【题型】解答题　【知识点】解析几何　【难度】medium
已知抛物线 $\Gamma: y^2 = 4x$ 的焦点为 $F$，准线为 $l$。

(1) 写出以坐标轴为对称轴、$F$ 为焦点、离心率为 $\frac{1}{2}$ 的椭圆的标准方程；

(2) 设 $l$ 与 $x$ 轴的交点为 $E$，点 $P$ 在第一象限，且在 $\Gamma$ 上，若 $\frac{|PF|}{|PE|} = \frac{\sqrt{2}}{2}$，求直线 $EP$ 的方程；

(3) 经过点 $F$ 且斜率为 $k(k \neq 0)$ 的直线 $l'$ 与 $\Gamma$ 相交于 $A$、$B$ 两点，$O$ 为坐标原点，直线 $OA$、$OB$ 分别与 $l$ 相交于点 $M$、$N$。试探究：以线段 $MN$ 为直径的圆 $C$ 是否过定点，若是，求出定点的坐标；若不是，说明理由。
【解答】
【答案】(1) $\frac{x^2}{4} + \frac{y^2}{3} = 1$

(2) $y = x + 1$

(3) 是，$(-3,0)$ 和 $(1,0)$

【解析】
(1) $F(1,0)$，设椭圆的长半轴长为 $\mathbf{a}$，短半轴长为 $\mathbf{b}$，

因为离心率为 $\frac{1}{2}$，所以 $\frac{c}{a} = \frac{1}{a} = \frac{1}{2}$，得 $a = 2$，$b = \sqrt{3}$。

所以椭圆的标准方程为 $\frac{x^2}{4} + \frac{y^2}{3} = 1$。

(2) 解法一：$\Gamma$ 的准线方程为 $x = -1$，$E(-1,0)$

设点 $P(x,y)$，因为 $\frac{|PF|}{|PE|} = \frac{\sqrt{2}}{2}$，

所以 $(x + 1)^2 + y^2 = 2((x - 1)^2 + y^2)$，得 $x^2 - 6x + y^2 + 1 = 0$，

因为 $y^2 = 4x$，所以 $x^2 - 2x + 1 = 0$，所以 $x = 1$，

因为 $P$ 在第一象限，所以点 $P$ 的坐标为 $(1,2)$。

所以直线 $EP$ 的斜率为 $\frac{y}{x + 1} = 1$，直线 $EP$ 的方程为 $y = x + 1$。

解法二：$\Gamma$ 的准线方程为 $x = -1$，$E(-1,0)$

过点 $P$ 作 $\Gamma$ 的准线的垂线，垂足为 $M$，则 $|PM| = |PF|$，

因为 $\frac{|PF|}{|PE|} = \frac{\sqrt{2}}{2}$，所以 $\frac{|PM|}{|PE|} = \frac{\sqrt{2}}{2}$，

因为 $P$ 在第一象限，所以直线 $EP$ 的倾斜角为 $\frac{\pi}{4}$，

所以直线 $EP$ 的方程为 $y = x + 1$。

(3) 设点 $A\left(\frac{y_1^2}{4},y_1\right)$，$B\left(\frac{y_2^2}{4},y_2\right)$。

由已知直线 $l'$ 的方程为 $y = k(x - 1)$。

将 $x = \frac{1}{k}y + 1$ 代入抛物线方程得 $y^2 - \frac{4}{k}y - 4 = 0$。

所以 $y_1y_2 = -4$。

因为直线 $OA$ 的方程为 $y = \frac{4}{y_1}x$，直线 $OB$ 的方程为 $y = \frac{4}{y_2}x$，

令 $x = -1$，得 $M$，$N$ 的纵坐标分别为 $y_M = -\frac{4}{y_1}$，$y_N = -\frac{4}{y_2}$。

得到圆 $C$ 方程为 $(x + 1)^2 + \left(y + \frac{4}{y_1}\right)\left(y + \frac{4}{y_2}\right) = 0$。

因为 $y_1y_2 = -4$，所以整理得 $(x + 1)^2 + y^2 + \left(\frac{4}{y_1} + \frac{4}{y_2}\right)y - 4 = 0$。

令 $y = 0$，得 $x = -3$ 或 $x = 1$。

所以圆 $C$ 过定点 $(-3,0)$ 和 $(1,0)$。

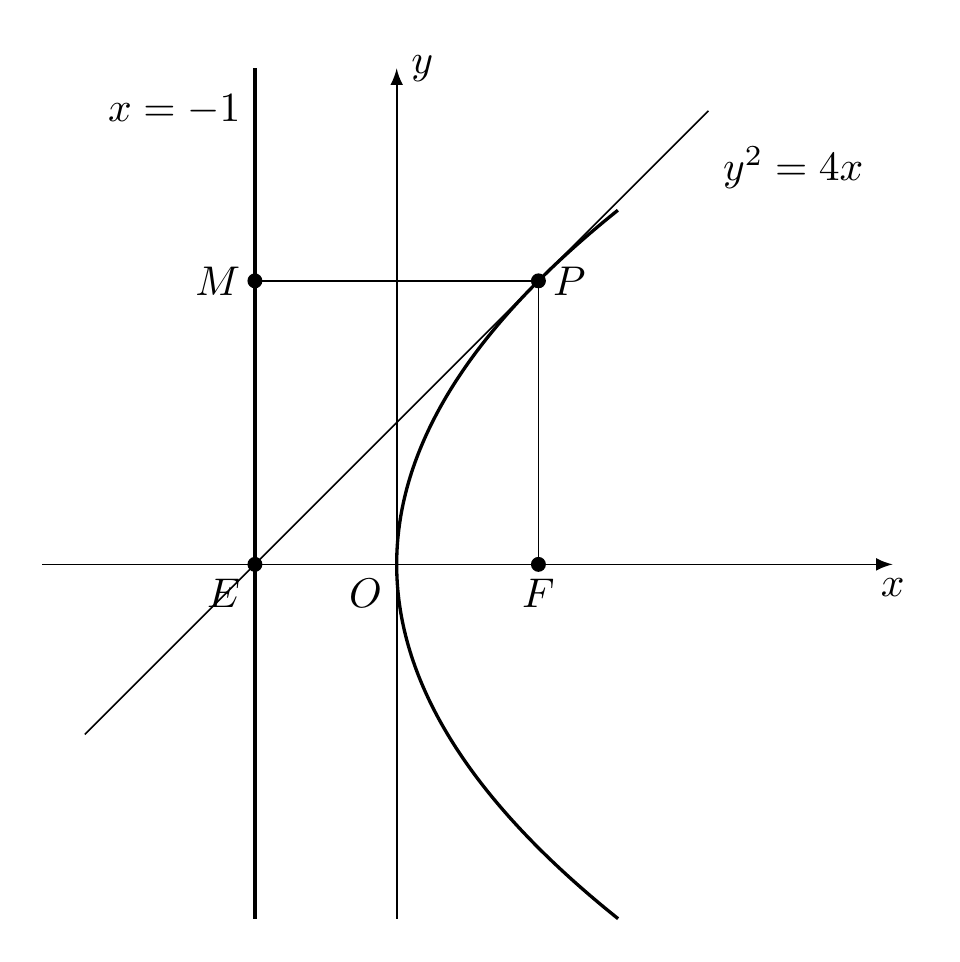
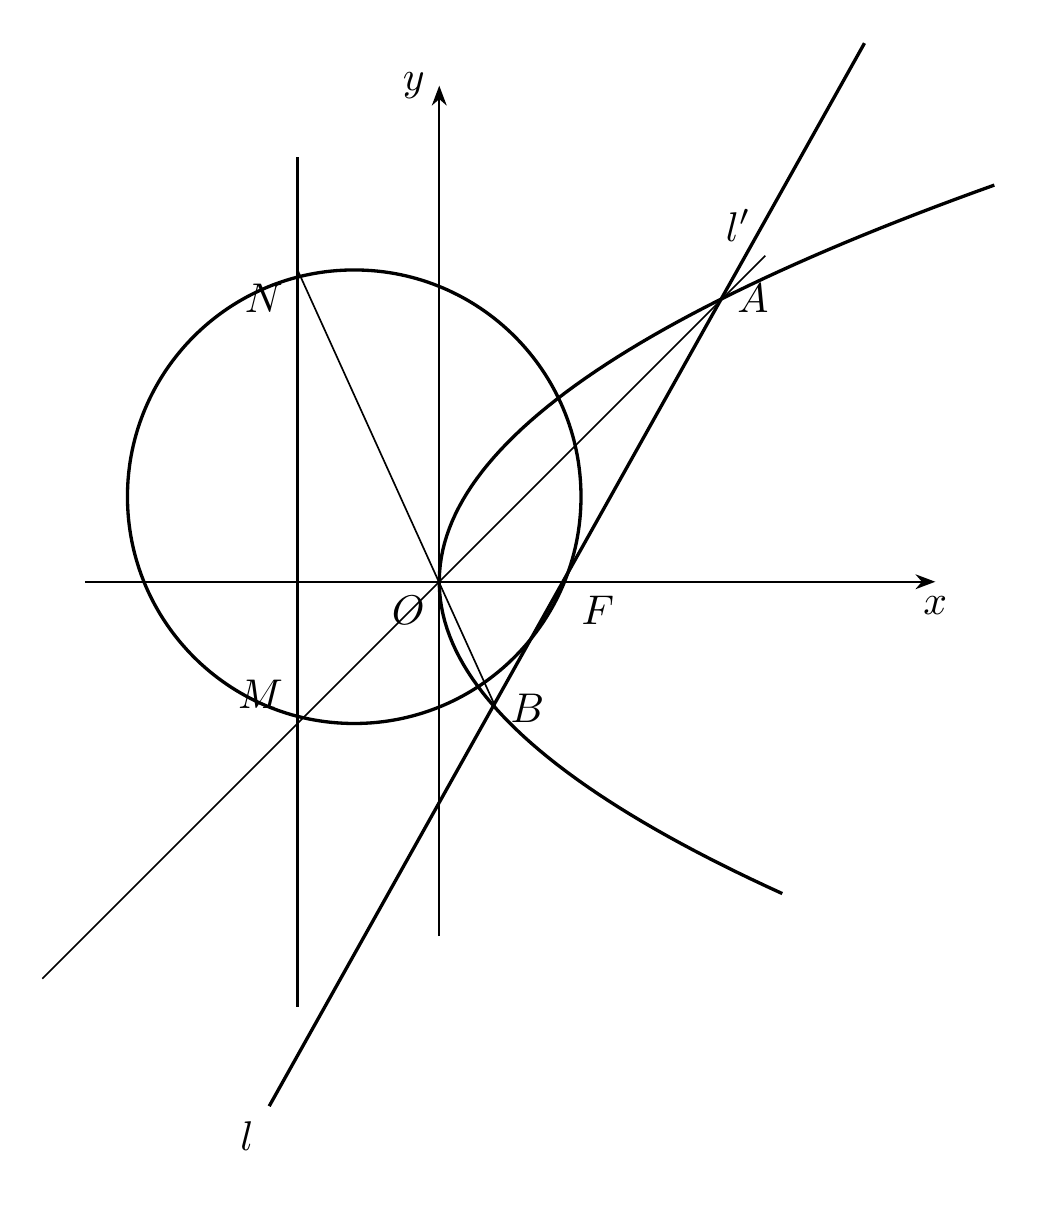